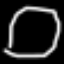
Label: octagon